Question: Given a vertex weighted graph G (depicted below), a vertex v from this graph and an integer value x, is there a known algorithm for finding a connected sub graph of G such that the target vertex is in this sub graph and the sum of weights of this sub graph is as close to x as possible? Moreover, if an exact match of x cannot be found, the algorithm should still return sub graphs closest to x as possible.
Some examples given the graph below:
v = F, x = 12. A,B,F,I and F,G,C,D are solutions.
v = C, x = 16. C,D,E,H is a solution.

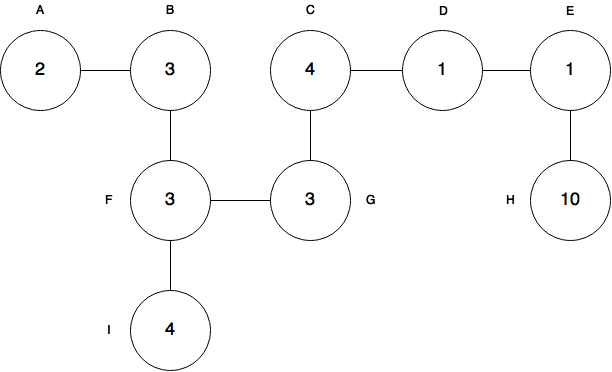
Answer: Finding an solution looks like a variant of the Knapsack Problem to me, with the additional constraint that all items in the knapsack must form a connected graph.
One approach is to check all possible subgraphs containing 'v' and searching for the maximum weight (up to your 'x'):
You could use some kind of greedy algorithm, starting with node 'v' and then adding one adjacent node after another, keeping track of the total subgraph weight. if you reach 'x', you are finished, if overshoot 'x', you must backtrack and select other nodes for your subgraph. During the whole algorithm, you keep track of your "best" subgraph, so if no exact solution is found in the end, you still have your best approximation.
You can choose the order of the nodes to add to your subgraph by utilizing a heuristic, e.g. Best Fit, but this only affects the run time, not the quality of your results..